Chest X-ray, AP view. Patient: 40 years old, sex F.
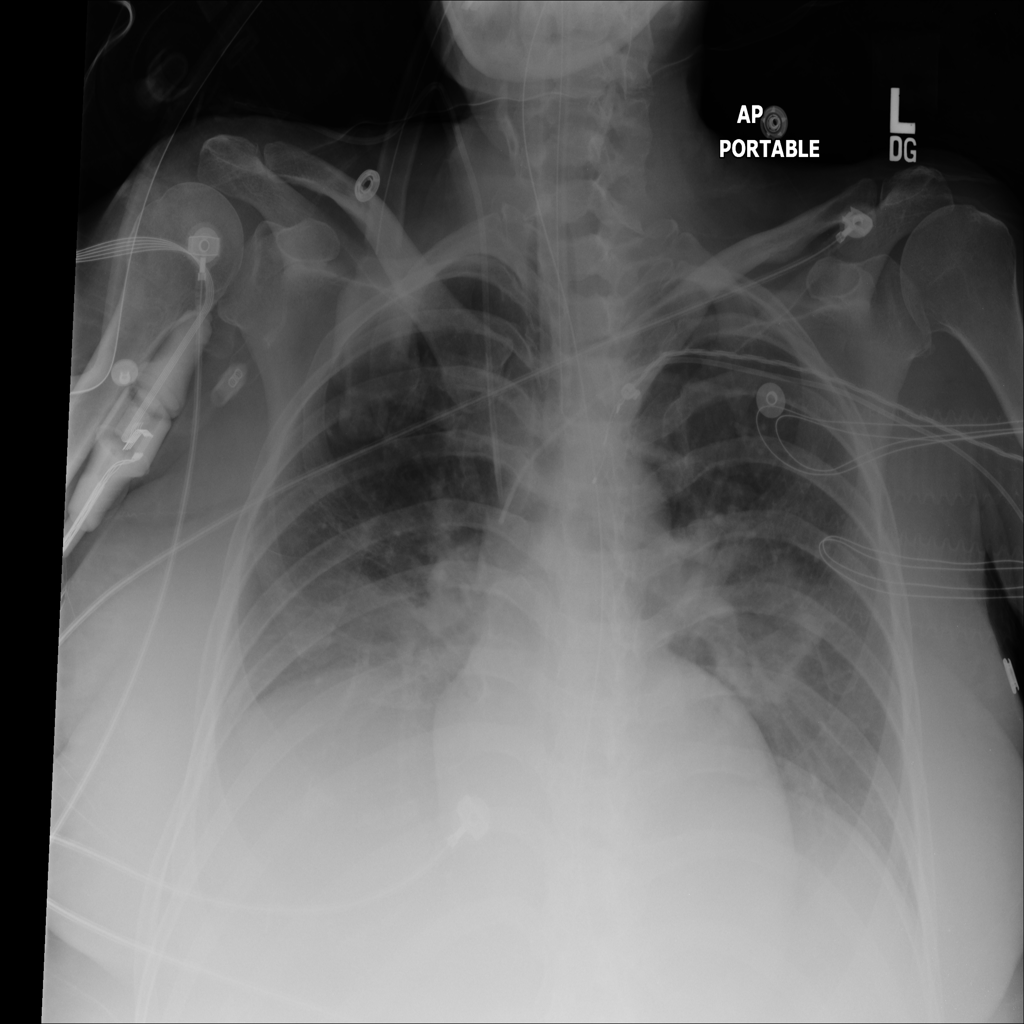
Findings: No Finding